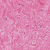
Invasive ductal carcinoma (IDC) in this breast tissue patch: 0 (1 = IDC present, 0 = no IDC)